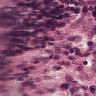
Metastatic tissue present: no